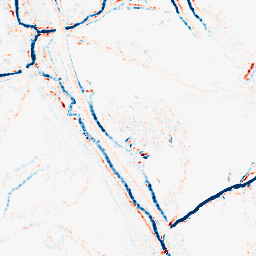
Category: morphological
Decomposition family: morphological_diamond
Decomposition parameters: operation: average
radius: 3
Upsampling method: sinc_hamming
Upsampling parameters: scale: 4
kernel_size: 4
Upsampling scale: 4